Aerial crown-view tile of a tropical tree (Barro Colorado Island, Panama), acquired 20240716:
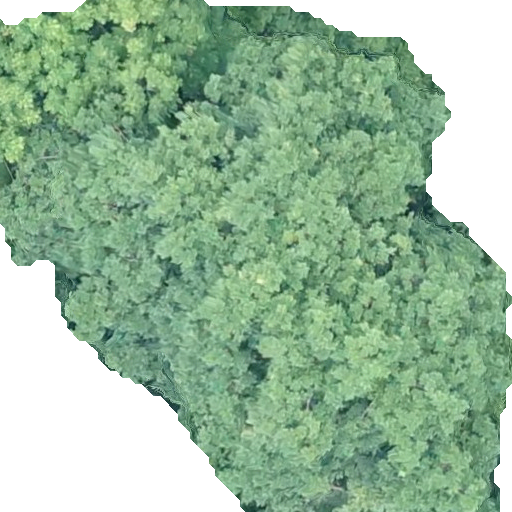
Species: Simarouba amara
GBIF accepted scientific name: Simarouba amara
Crown area: 349.276 m²